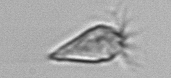
Label: Paratontonia_gracillima